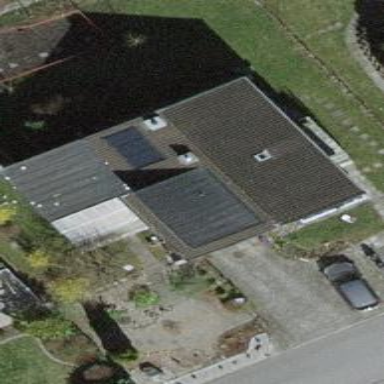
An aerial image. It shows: Simple and straightforward house.